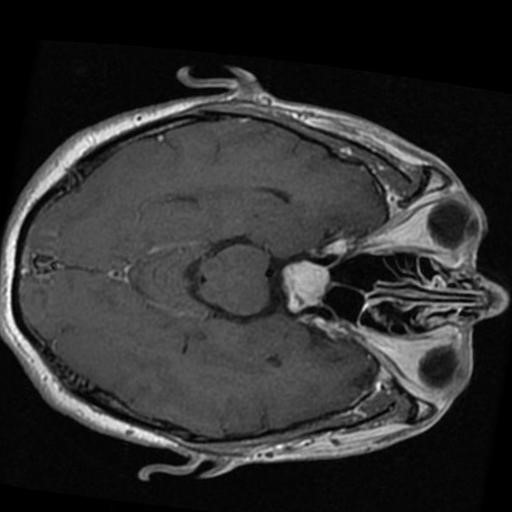
Label: brain_menin